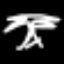
Label: palm tree